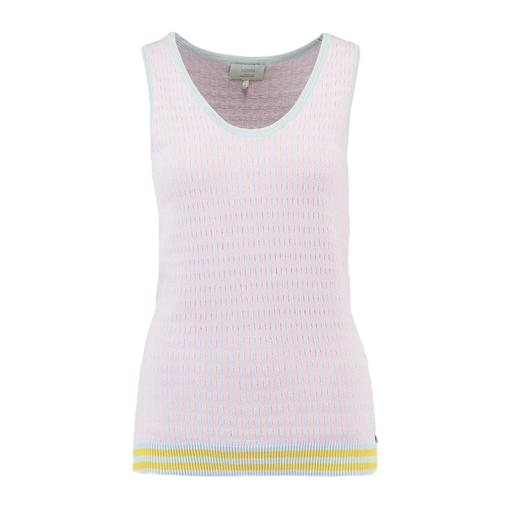
multicolor women's liane vest, pink and white tank, pink women's liane vest, white background